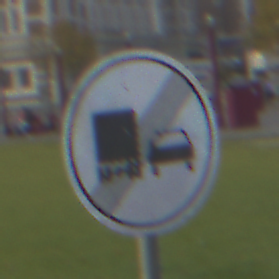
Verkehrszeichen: EndeUeberholverbotKraftfahrzeuge
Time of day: MorningAfternoon
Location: Outdoor (Suburban)
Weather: PartlyCloudy
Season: NotSpecified
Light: Natural